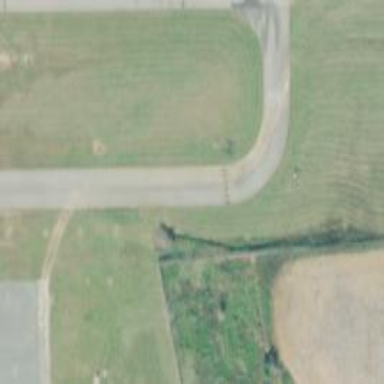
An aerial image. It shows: Image of taxiway at airport.